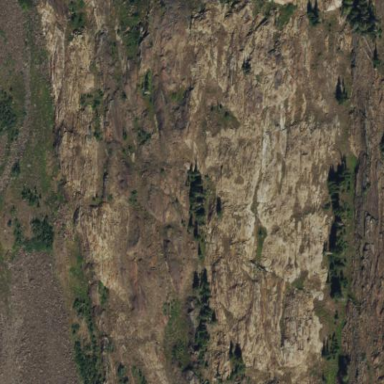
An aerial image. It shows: Landscape of bare rock.